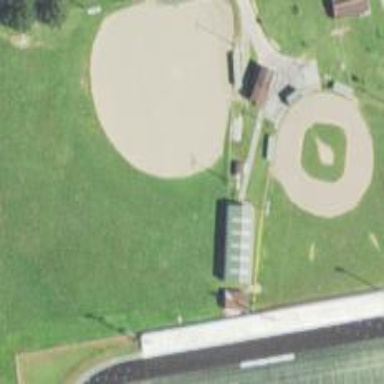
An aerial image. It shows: Baseball pitch for leisure and sports activities.